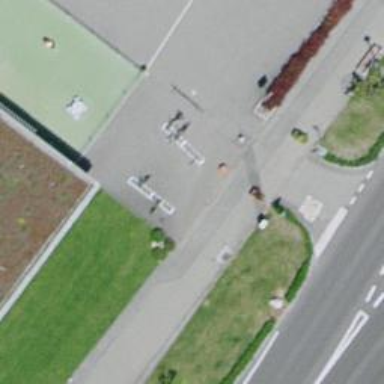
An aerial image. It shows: Rising bollard barrier.